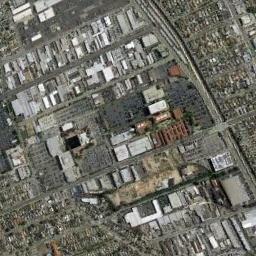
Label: industrial_area